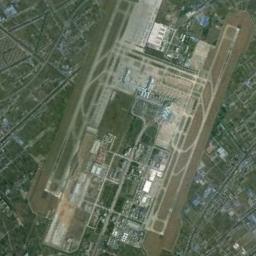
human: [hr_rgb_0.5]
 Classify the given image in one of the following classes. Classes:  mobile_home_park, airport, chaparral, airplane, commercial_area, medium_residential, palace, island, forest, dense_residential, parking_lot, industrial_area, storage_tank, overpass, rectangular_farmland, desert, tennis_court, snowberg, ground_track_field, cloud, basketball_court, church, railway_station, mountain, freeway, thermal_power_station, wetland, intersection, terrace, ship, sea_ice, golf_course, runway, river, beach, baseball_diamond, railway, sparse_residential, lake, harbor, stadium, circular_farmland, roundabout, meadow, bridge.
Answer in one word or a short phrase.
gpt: airport